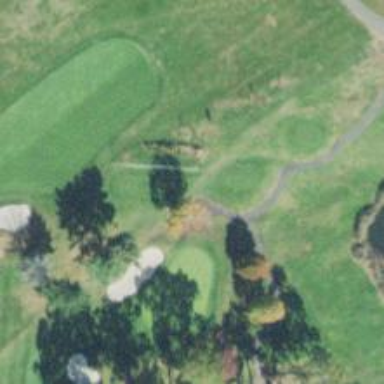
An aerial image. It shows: Service road used as golf cart path.